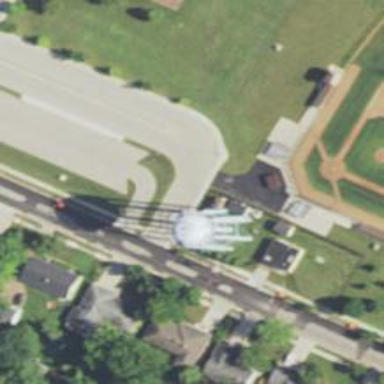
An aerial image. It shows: Water tower that is man-made.